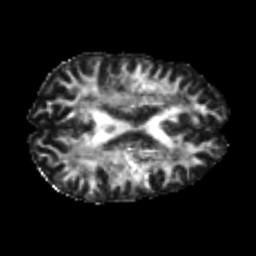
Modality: FA
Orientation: axial
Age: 26
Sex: male
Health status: healthy
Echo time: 0.074 s